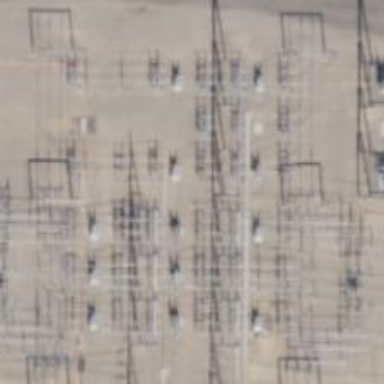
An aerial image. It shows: Switch for power supply.